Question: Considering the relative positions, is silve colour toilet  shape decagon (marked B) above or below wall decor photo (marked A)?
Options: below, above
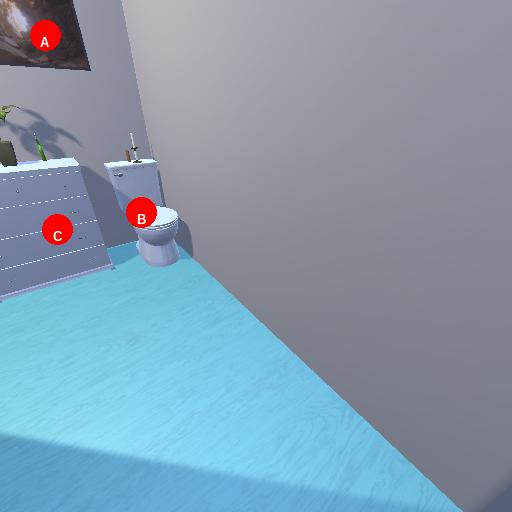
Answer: below